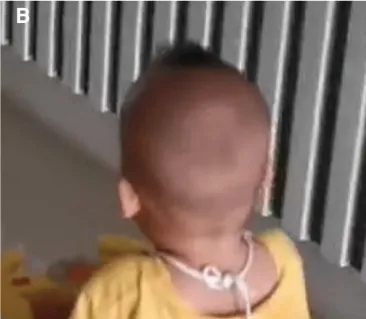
Clinical features. (A,B) Facial features of the affected individual. She has a short, upturned nose with a sunken bridge, thin lips, and flat occiput.
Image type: radiology (x_ray)